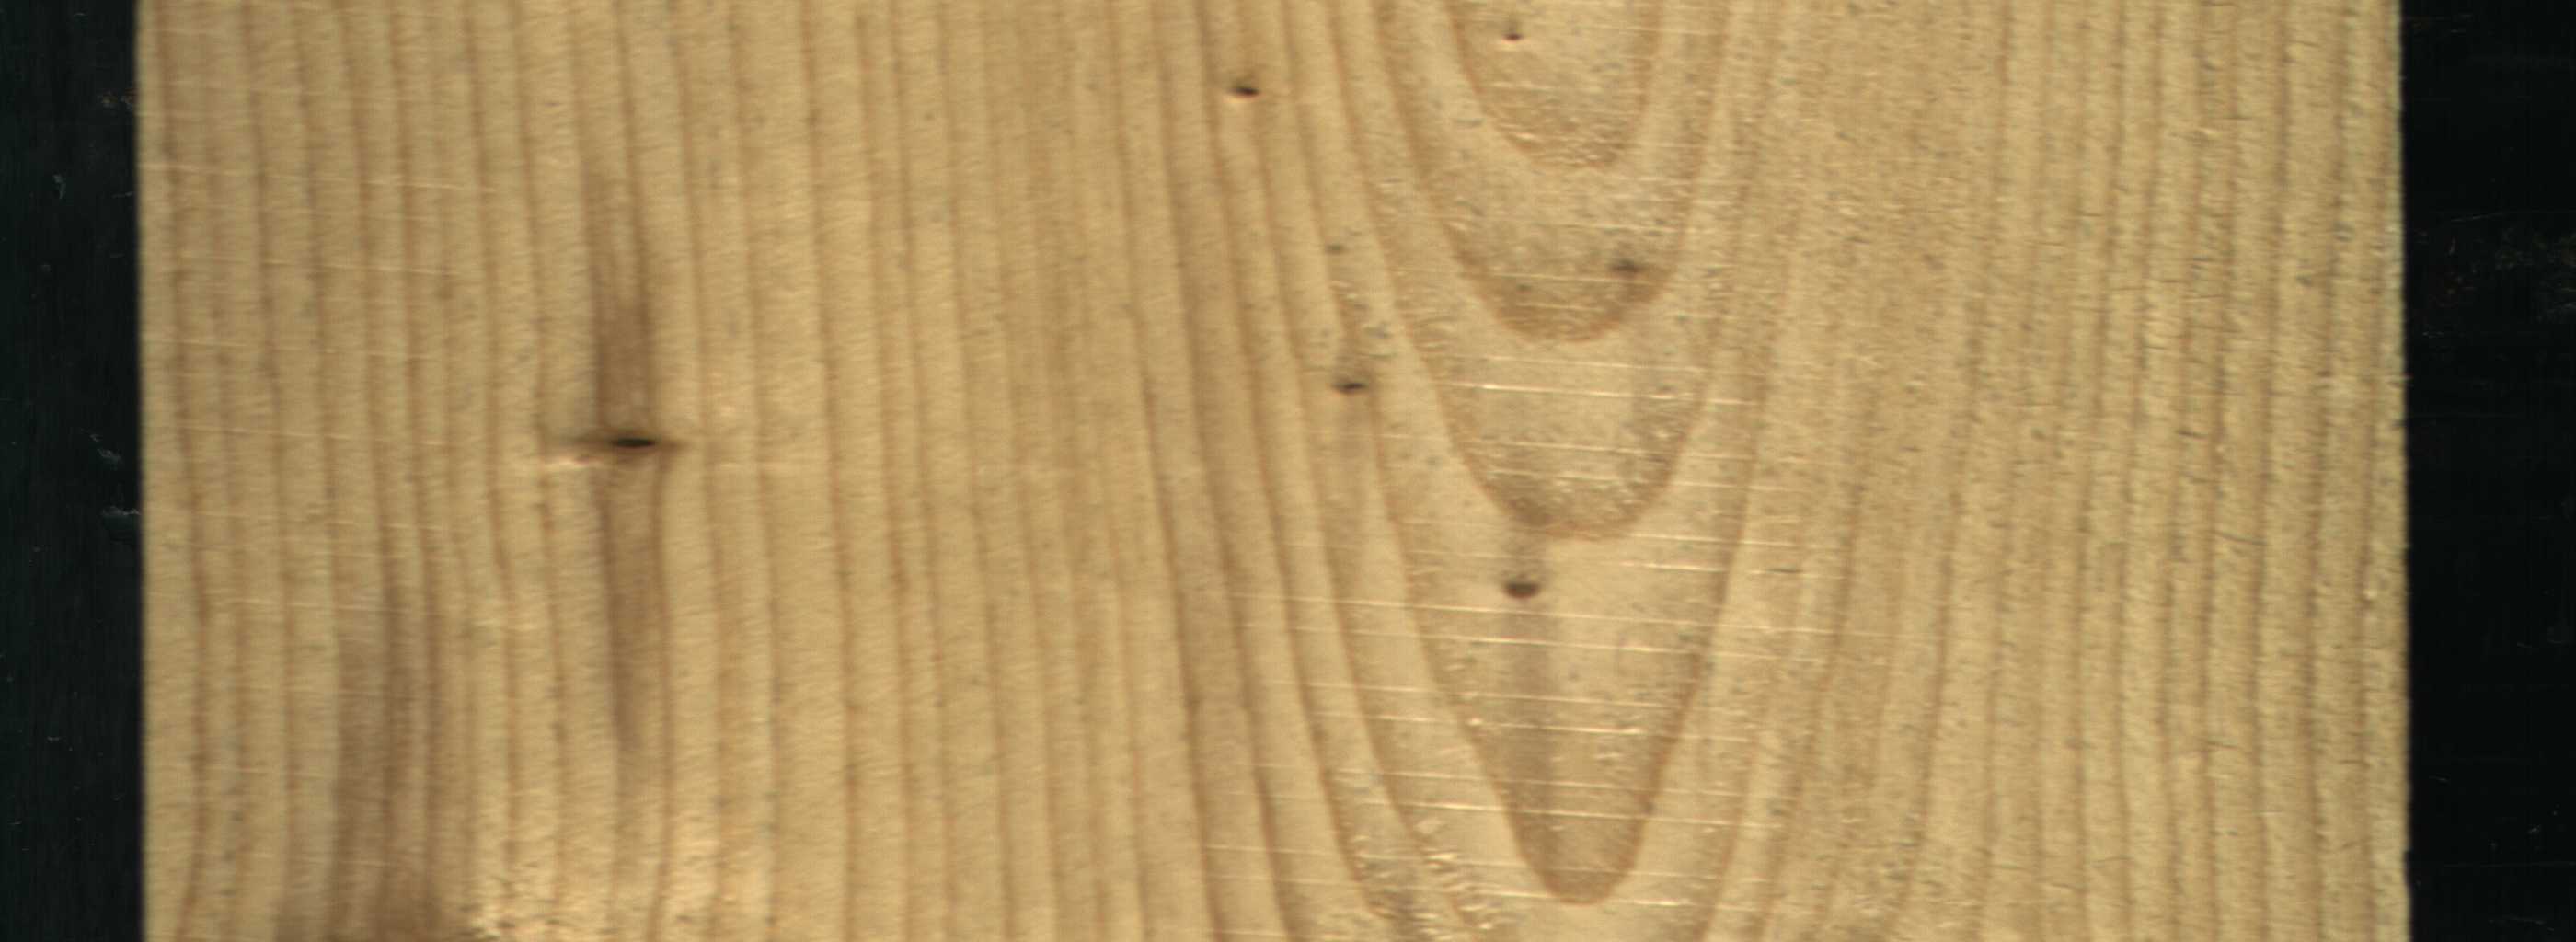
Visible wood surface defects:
Dead_Knot
Live_Knot
Live_Knot
Live_Knot